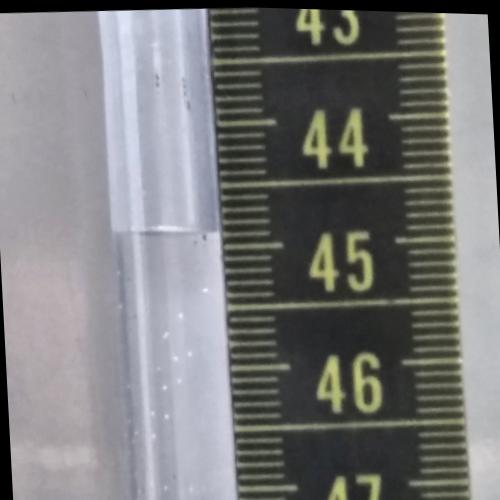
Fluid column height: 44.9 cm